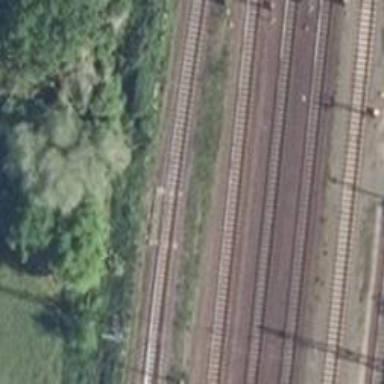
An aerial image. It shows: Railway switch.